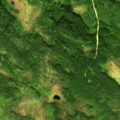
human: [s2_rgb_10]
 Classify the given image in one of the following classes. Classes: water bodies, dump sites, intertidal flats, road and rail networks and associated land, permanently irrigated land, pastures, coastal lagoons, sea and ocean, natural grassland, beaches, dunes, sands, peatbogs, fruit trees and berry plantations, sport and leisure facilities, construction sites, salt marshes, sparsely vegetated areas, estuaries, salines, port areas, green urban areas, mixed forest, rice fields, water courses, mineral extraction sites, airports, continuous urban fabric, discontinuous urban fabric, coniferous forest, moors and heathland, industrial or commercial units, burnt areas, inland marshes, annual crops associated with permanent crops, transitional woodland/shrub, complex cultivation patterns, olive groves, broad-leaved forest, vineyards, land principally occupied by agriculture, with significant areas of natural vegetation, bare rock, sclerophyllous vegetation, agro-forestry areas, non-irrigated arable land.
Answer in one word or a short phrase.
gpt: coniferous forest, transitional woodland/shrub